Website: crate-barrel
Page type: delivery-shipping
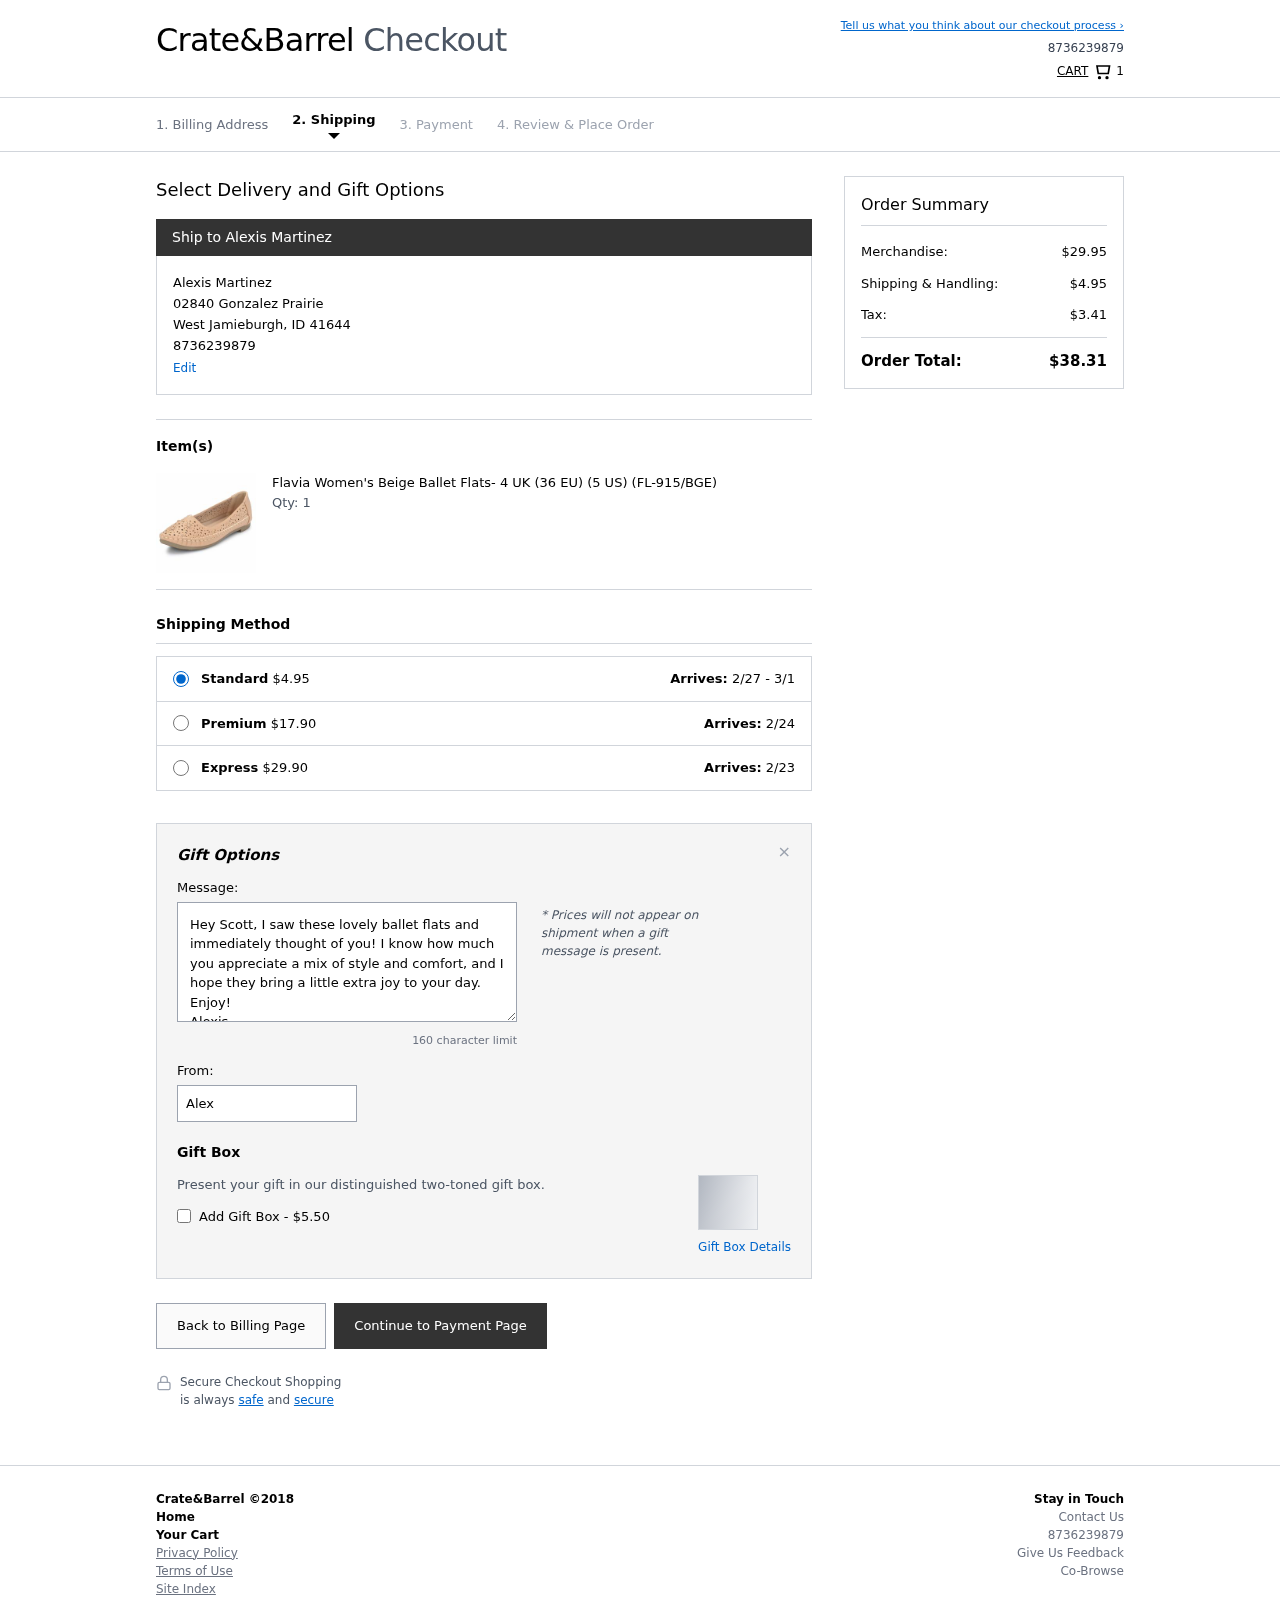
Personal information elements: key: PII_CITY
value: West Jamieburgh
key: PII_FULLNAME
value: Alexis Martinez
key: PII_PHONE
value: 8736239879
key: PII_POSTCODE
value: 41644
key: PII_STATE_ABBR
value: ID
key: PII_STREET
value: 02840 Gonzalez Prairie
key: PII_FIRSTNAME
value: Alexis
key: PII_LASTNAME
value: Martinez
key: PII_FULLNAME2
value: Alexis Martinez
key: PII_FULLNAME3
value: Alexis Martinez
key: PII_FIRSTNAME2
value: Alexis
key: PII_FIRSTNAME3
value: Alexis
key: PII_LASTNAME2
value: Martinez
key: PII_LASTNAME3
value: Martinez
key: PII_FIRSTNAME_DERIVED
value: Alexis
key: PII_LASTNAME_DERIVED
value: Martinez
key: PII_FULLNAME_DERIVED
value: Alexis Martinez
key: PII_NAME_FULL_DERIVED
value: Alexis Martinez
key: PII_PHONE_LINE
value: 9879
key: PII_PHONE_SUFFIX
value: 9879
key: PII_PHONE2
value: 8736239879
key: PII_PHONE3
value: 8736239879
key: PII_PHONE_NUMERIC
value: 8736239879
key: PII_PHONE_LINE_NUMERIC
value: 9879
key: PII_PHONE_SUFFIX_NUMERIC
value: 9879
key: PII_PHONE2_NUMERIC
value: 8736239879
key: PII_PHONE3_NUMERIC
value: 8736239879
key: PII_PHONE_DIGITS
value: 8736239879
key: PII_PHONE_LAST4
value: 9879
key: PII_GIFT_MESSAGE
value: Hey Scott, I saw these lovely ballet flats and immediately thought of you! I know how much you appreciate a mix of style and comfort, and I hope they bring a little extra joy to your day. Enjoy!
Alexis
Product elements: key: PRODUCT1_NAME
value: Flavia Women's Beige Ballet Flats- 4 UK (36 EU) (5 US) (FL-915/BGE)
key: PRODUCT1_QUANTITY
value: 1
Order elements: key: ORDER_NUM_ITEMS
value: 1
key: ORDER_SHIPPING_COST
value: $4.95
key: ORDER_DELIVERY_DATE
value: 2/27 - 3/1
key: PREMIUM_SHIPPING_COST
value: $17.90
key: PREMIUM_DELIVERY_DATE
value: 2/24
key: EXPRESS_SHIPPING_COST
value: $29.90
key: EXPRESS_DELIVERY_DATE
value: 2/23
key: ORDER_SUBTOTAL
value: $29.95
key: ORDER_SHIPPING_COST2
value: $4.95
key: ORDER_TAX
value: $3.41
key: ORDER_TOTAL
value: $38.31